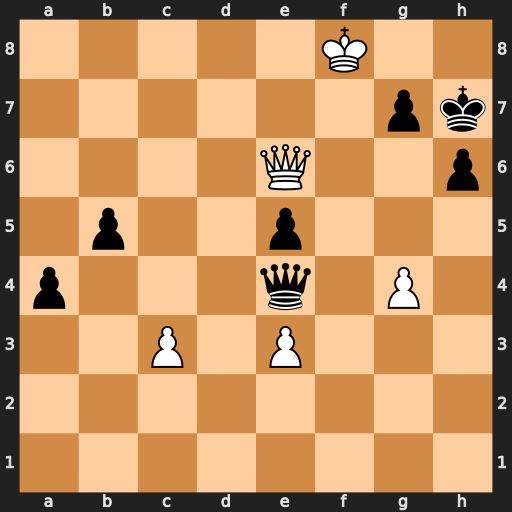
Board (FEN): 5K2/6pk/4Q2p/1p2p3/p3q1P1/2P1P3/8/8
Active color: w
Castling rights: -
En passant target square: -
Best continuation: Qg8+ Kg6 Qxg7#